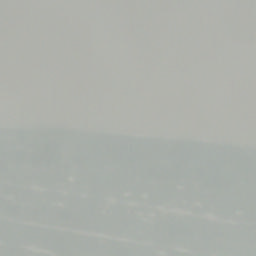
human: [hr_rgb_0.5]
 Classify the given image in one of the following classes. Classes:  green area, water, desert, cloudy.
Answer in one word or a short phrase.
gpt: cloudy